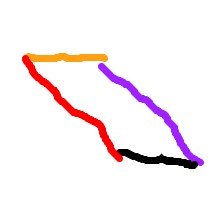
Shape: parallelogram